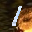
Label: 1